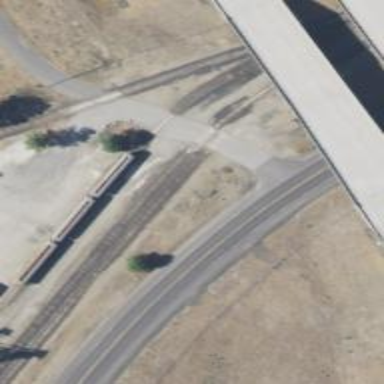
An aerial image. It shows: Railway level crossing.